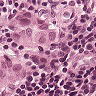
Metastatic tissue present: yes